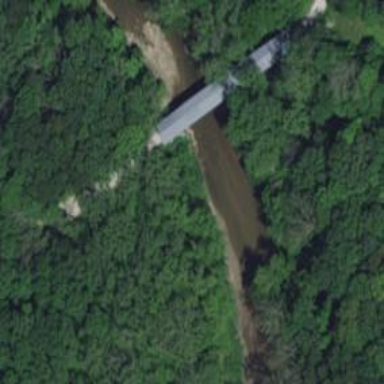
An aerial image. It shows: Covered bridge on residential road.